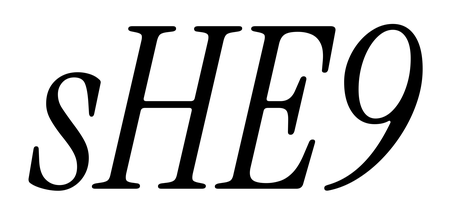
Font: InstrumentSerif-Italic